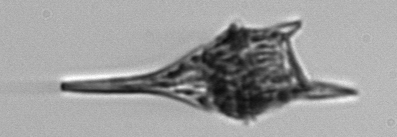
Label: Tripos_lineatus